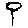
Label: flower